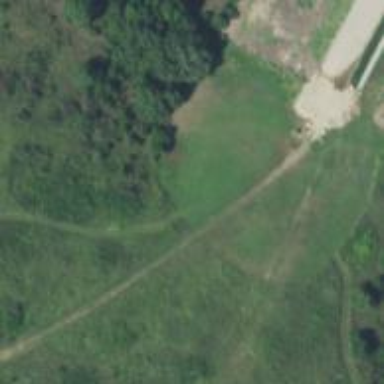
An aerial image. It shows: Path.